Question: Scenario: Clients will be providing me with PDF-templates. I need to programmatically fill these with information.
What is the best way to do this?
Say for example a client sends me the beautiful template seen below and I want to fill in the Price Field. The research I've done so far has led me to believe that there is no way for me to programmatically 'understand' where the Price Field is, is this correct? A workaround I've heard of is creating another template on top of the existing template. I want to make this as hassle-free as possible, is there a program that let's me create a template easily using say drag-and drop forms, with another template as a base? Then perhaps I could load the clients template, then my own created template, populate that with values and merge it all into one PDF. Is this a sensible approach?
Very thankful for any thoughts or suggestions.

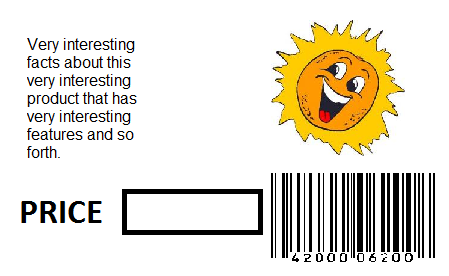
Answer: <URL> worked for me.